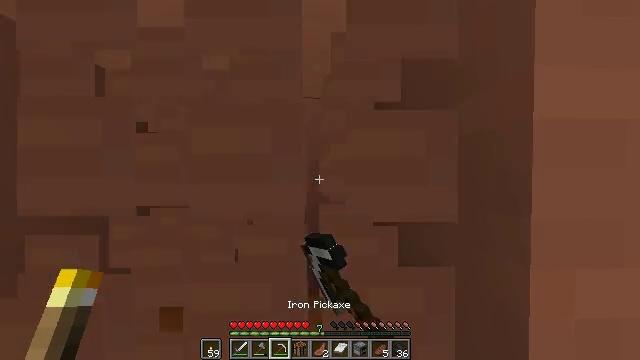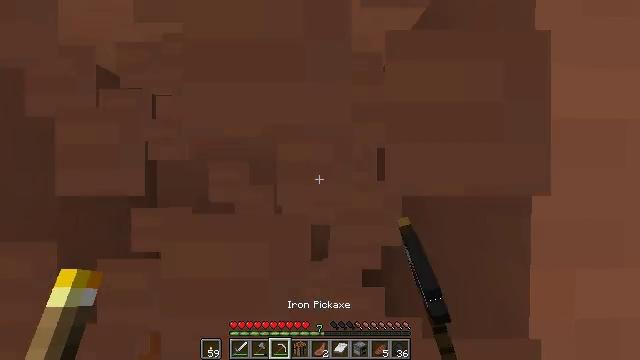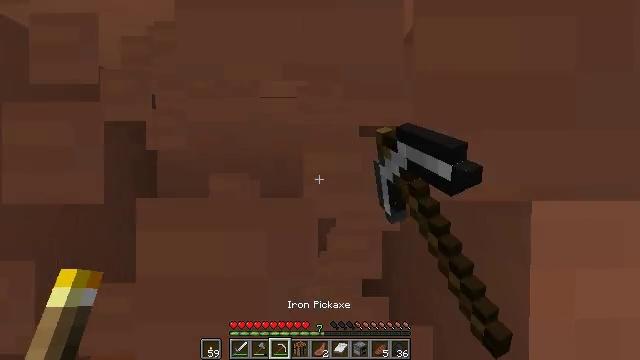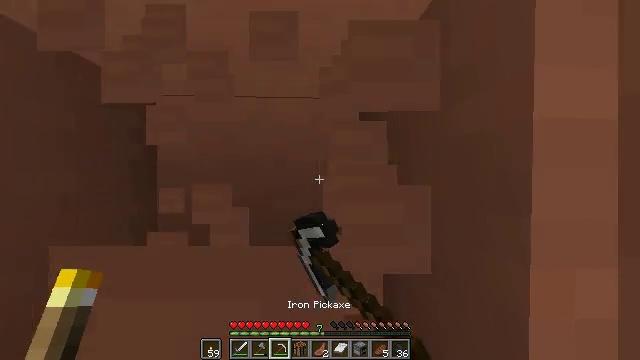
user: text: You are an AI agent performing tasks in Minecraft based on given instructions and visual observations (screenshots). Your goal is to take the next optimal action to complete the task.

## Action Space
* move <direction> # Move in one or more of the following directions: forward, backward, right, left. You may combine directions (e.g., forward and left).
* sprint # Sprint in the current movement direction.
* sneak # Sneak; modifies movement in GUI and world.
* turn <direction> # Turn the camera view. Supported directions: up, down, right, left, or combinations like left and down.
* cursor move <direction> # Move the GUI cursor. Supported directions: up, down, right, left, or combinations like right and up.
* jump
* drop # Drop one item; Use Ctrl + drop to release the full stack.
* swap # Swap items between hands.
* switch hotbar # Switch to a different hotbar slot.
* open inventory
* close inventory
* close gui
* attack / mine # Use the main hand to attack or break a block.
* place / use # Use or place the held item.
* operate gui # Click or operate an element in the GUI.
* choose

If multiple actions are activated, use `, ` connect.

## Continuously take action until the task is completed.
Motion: motion action
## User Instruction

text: Dig up the terracotta.
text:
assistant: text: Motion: attack / mine
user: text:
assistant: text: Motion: attack / mine
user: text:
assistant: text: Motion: attack / mine
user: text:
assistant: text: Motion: attack / mine